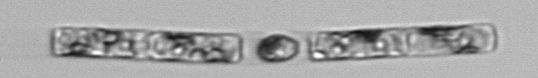
Label: Guinardia_delicatula_TAG_internal_parasite